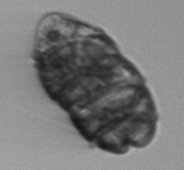
Label: Margalefidinium